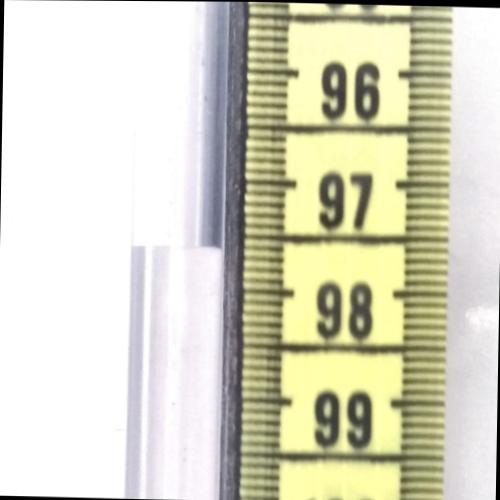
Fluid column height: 97.6 cm